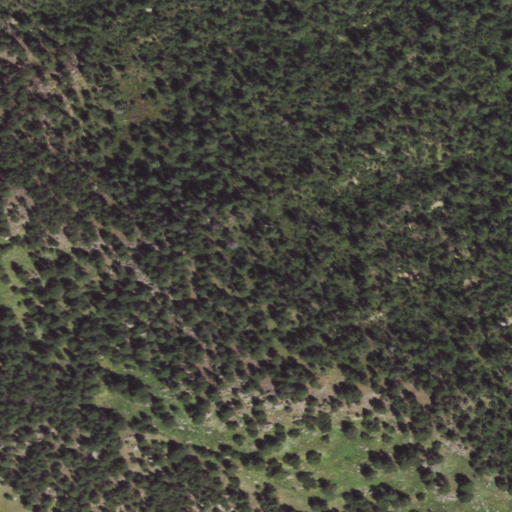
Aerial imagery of mountain in Wyoming named Little Table Mountain containing evergreen forest and shrub